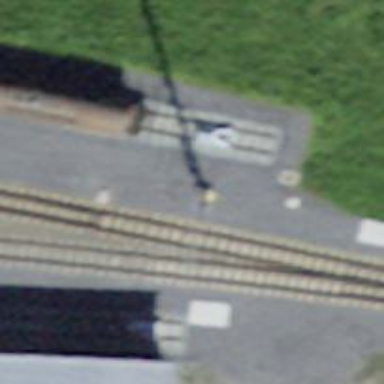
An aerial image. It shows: Narrow-gauge railway with electrified contact line.